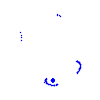
Particle: kaon